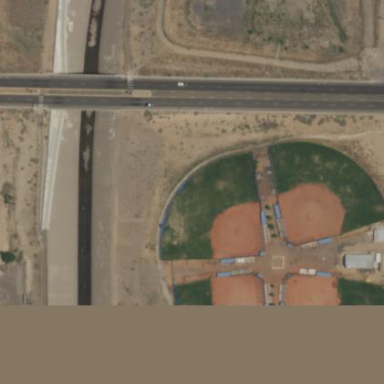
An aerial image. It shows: Baseball pitch for leisure land activities.